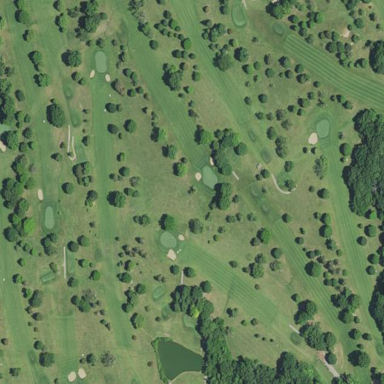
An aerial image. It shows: Golf course surrounded by greenery.